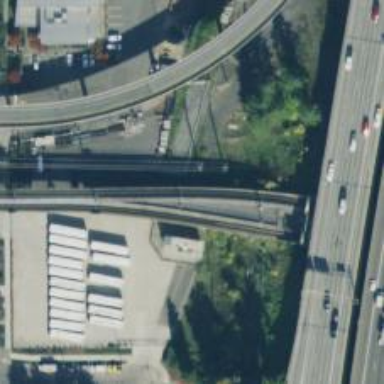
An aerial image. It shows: Light rail railway with electrified contact lines running along embankment.